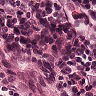
Metastatic tissue present: no